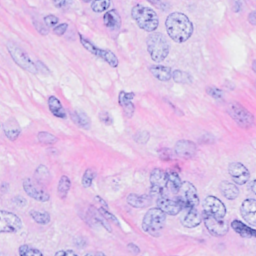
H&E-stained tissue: Breast